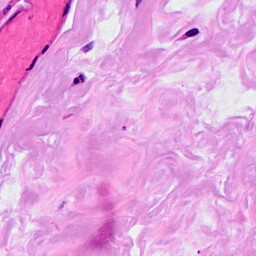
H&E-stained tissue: Breast